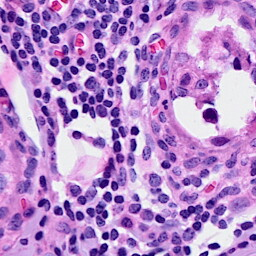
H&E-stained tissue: Breast